七年级 · 度量几何学
(本小题 8.0 分)

如图, 点 $A, B, C$ 在同一条直线上, $B D$ 平分 $\angle A B E, \angle E B C=30^{\circ}$. 求 $\angle D B C$ 的度数.

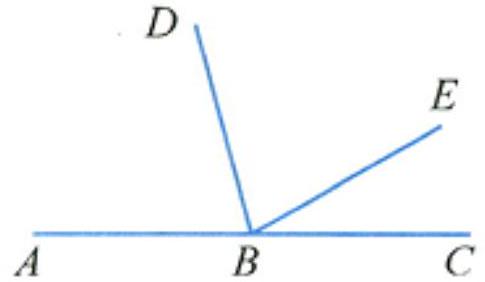
答案: 略
解析: 略